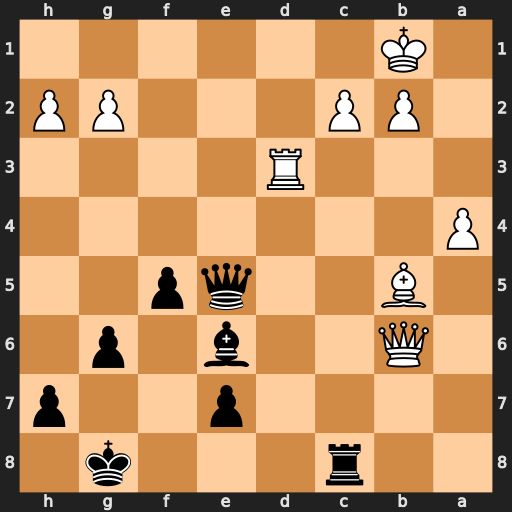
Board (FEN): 2r3k1/4p2p/1Q2b1p1/1B2qp2/P7/3R4/1PP3PP/1K6
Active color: b
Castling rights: -
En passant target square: -
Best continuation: Qe1+ Rd1 Qxd1#